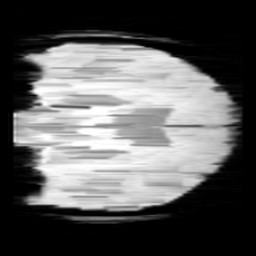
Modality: minIP
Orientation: coronal
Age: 13
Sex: female
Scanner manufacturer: siemens
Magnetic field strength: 3 T
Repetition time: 0.027 s
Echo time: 0.02 s